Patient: sex M, age 45
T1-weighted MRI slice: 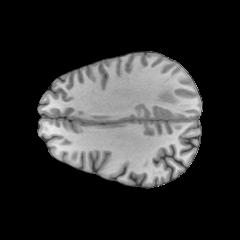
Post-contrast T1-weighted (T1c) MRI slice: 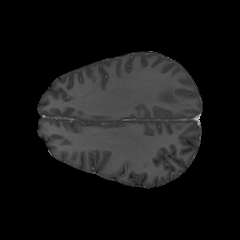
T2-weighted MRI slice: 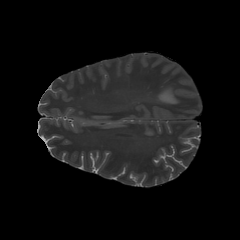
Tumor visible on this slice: yes
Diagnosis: Glioblastoma, IDH-wildtype
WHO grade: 4